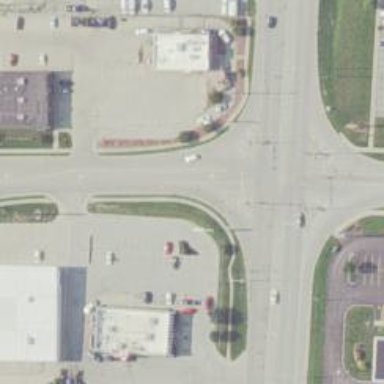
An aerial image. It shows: Footway located on traffic island.